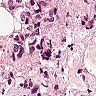
Metastatic tissue present: yes